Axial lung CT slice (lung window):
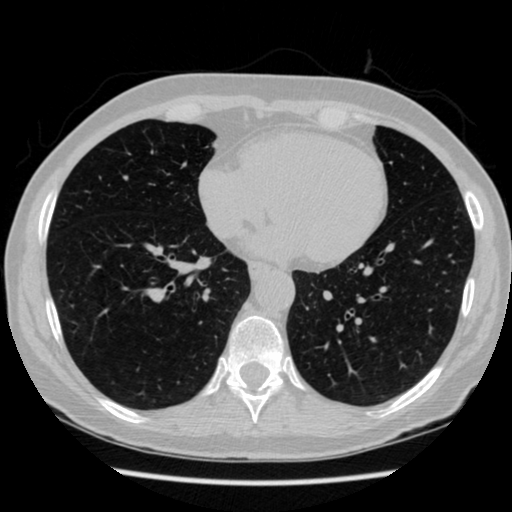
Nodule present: no